Fundus camera: zeiss
Shooting center: fovea
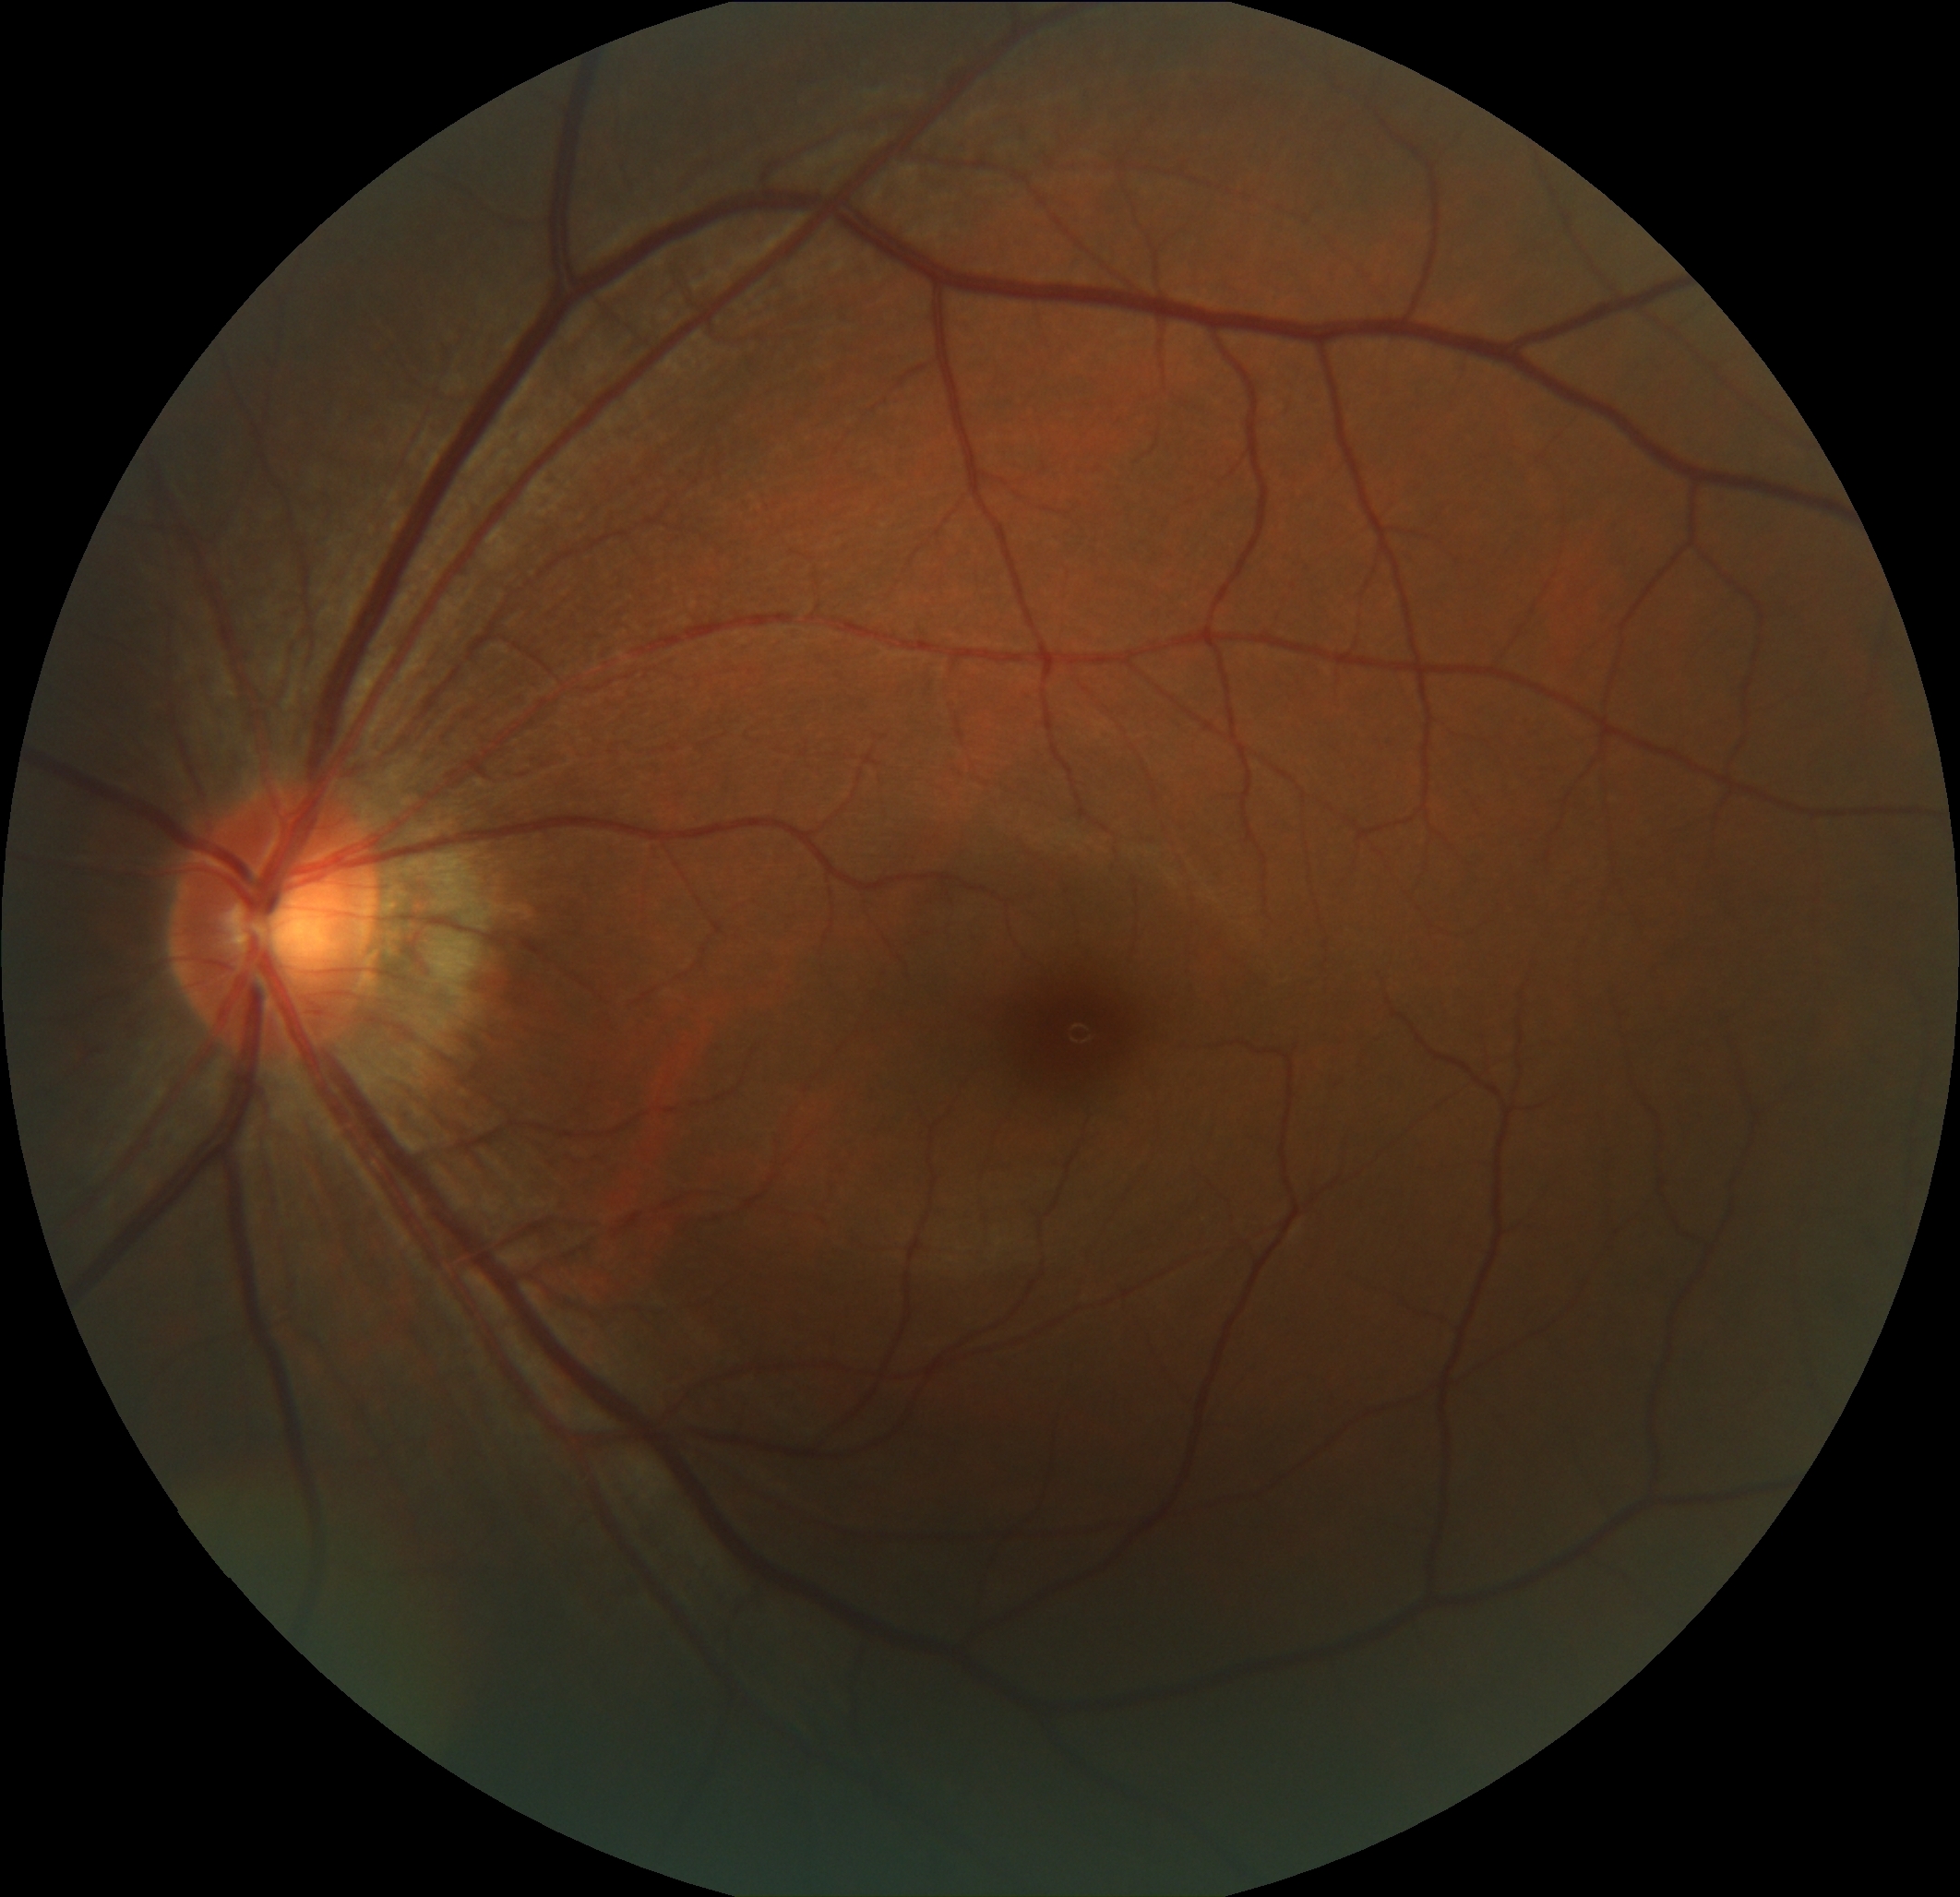
Pathologic myopia: no
Patchy retinal atrophy: present
Retinal detachment: absent